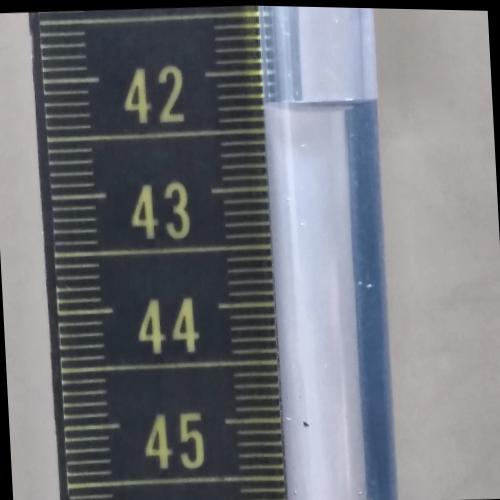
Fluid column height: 42.3 cm